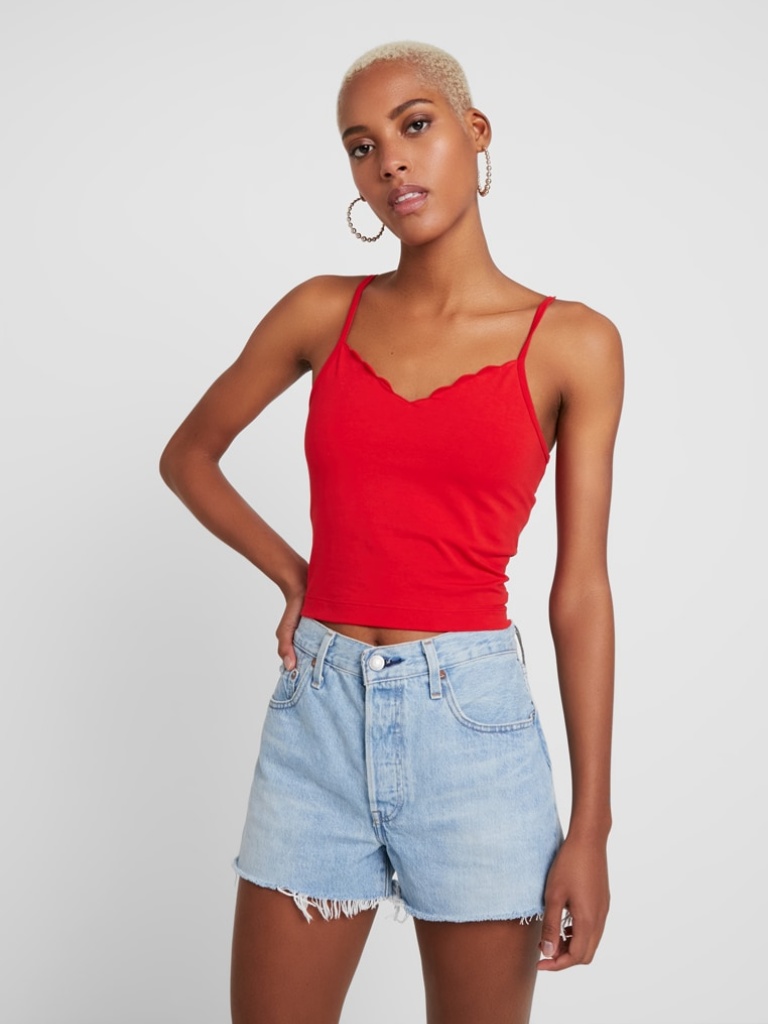
cotton tight sleeveless cropped length Fully Tucked in scoop camisole